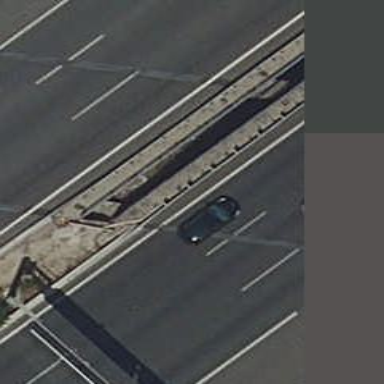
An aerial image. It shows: Jersey barrier wall.